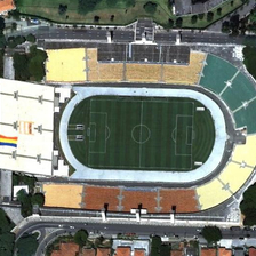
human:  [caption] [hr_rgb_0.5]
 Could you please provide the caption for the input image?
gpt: The green soccer floor is the seat and blue road for all the spectators of the color

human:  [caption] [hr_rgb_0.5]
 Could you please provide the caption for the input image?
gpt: On one side of the green football field is a blue road with places for spectators of all colors

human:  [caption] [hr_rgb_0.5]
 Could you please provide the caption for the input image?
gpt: On one side of the green football field are blue seats.

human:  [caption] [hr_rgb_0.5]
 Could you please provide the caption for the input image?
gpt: On one side of the green football field is a blue road with spectator seats of various colors

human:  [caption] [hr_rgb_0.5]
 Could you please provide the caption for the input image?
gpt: On one side of the green football field is a blue road with seats for spectators of all colors